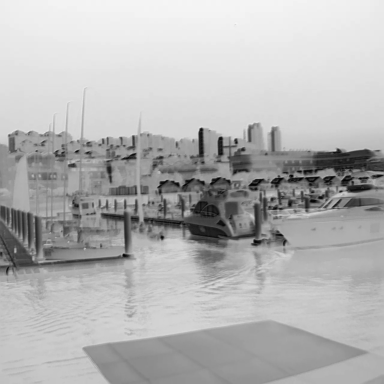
There are four objects shown in the infrared image, including two sailboats, and two canoes.